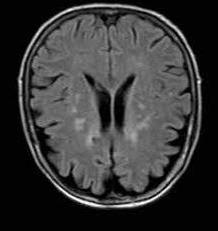
Label: notumor